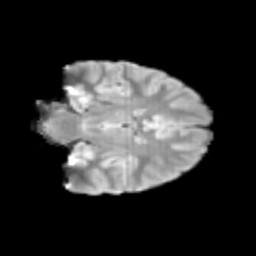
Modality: T2w
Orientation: coronal
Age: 9
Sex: female
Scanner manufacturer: siemens
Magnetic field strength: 3 T
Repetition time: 3.8 s
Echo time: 0.07 s